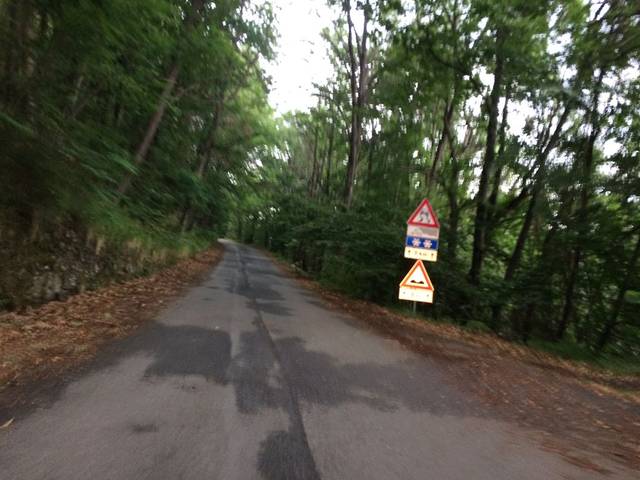
Region: France
Coordinates: 43.981, 7.754